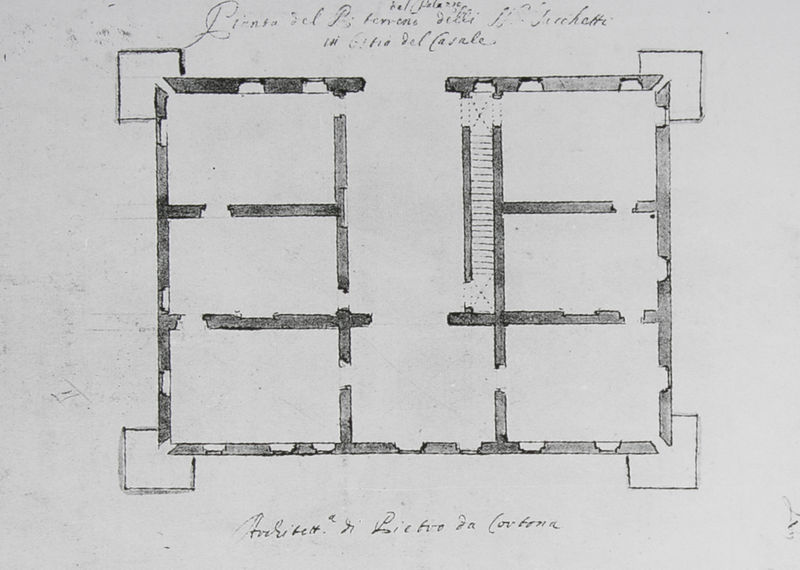
Titel: Grundriss des Erdgeschosses der Villa Sacchetti-Chigi, Castelfusano
Künstler: Pier Leone Ghezzi
Standort: London
Institution: Courtauld Institute Galleries, Blunt Collection
Schlagwörter: weiß, fenster, grau, pfeiler, raum, schwarz, skizze, tür, zeichnung, zimmer, gebäude, haus, architektur, schrift, papier, italien, türen, mauer, grafik, graphik, linien, hof, türe, treppe, treppen, wohnung, diele, symmetrie, durchgang, stufe, stufen, foto, fotografie, wände, eingang, erker, escalier, gang, wohnhaus, burg, rechteck, türme, schwarz-weiß, text, buchstabe, beschriftung, flur, räume, entwurf, ecken, quadrate, villa, karte, maison, mauern, treppenhaus, konstruktion, plan, viereck, vierecke, handschrift, geschoss, grundriss, etage, bauzeichnung, bauplan, architekt, fenêtre, raumfolge, innenräume, nieschen, architecture, porte, erläuterungen, cortona, pietro da cortona, grua, ecktürme, italienisch, château, gra, rechtek, wehrhaft, mur, tours, fenêtres, eintwurf, habitation, murs, pièce, handscgrift, koridor, architecktur, portes, casale, bâtiment, mesures, oeuvre